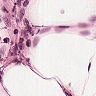
Metastatic tissue present: no